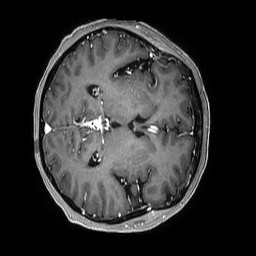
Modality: T1w
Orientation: axial
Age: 65
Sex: female
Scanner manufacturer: philips
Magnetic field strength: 3 T
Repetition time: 0.006843 s
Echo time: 0.003163 s